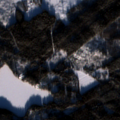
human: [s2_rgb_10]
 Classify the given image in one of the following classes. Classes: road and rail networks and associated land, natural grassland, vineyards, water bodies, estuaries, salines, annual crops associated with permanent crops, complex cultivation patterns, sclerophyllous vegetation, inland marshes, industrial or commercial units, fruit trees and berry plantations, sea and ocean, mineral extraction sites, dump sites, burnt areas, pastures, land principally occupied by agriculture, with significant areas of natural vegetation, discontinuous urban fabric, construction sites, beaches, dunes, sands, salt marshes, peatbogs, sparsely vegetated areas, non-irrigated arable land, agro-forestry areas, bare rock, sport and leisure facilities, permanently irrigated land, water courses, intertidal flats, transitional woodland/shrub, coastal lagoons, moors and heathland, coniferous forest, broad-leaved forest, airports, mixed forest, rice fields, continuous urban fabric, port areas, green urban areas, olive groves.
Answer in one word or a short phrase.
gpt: coniferous forest, mixed forest, transitional woodland/shrub, water bodies